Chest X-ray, AP view. Patient: 59 years old, sex M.
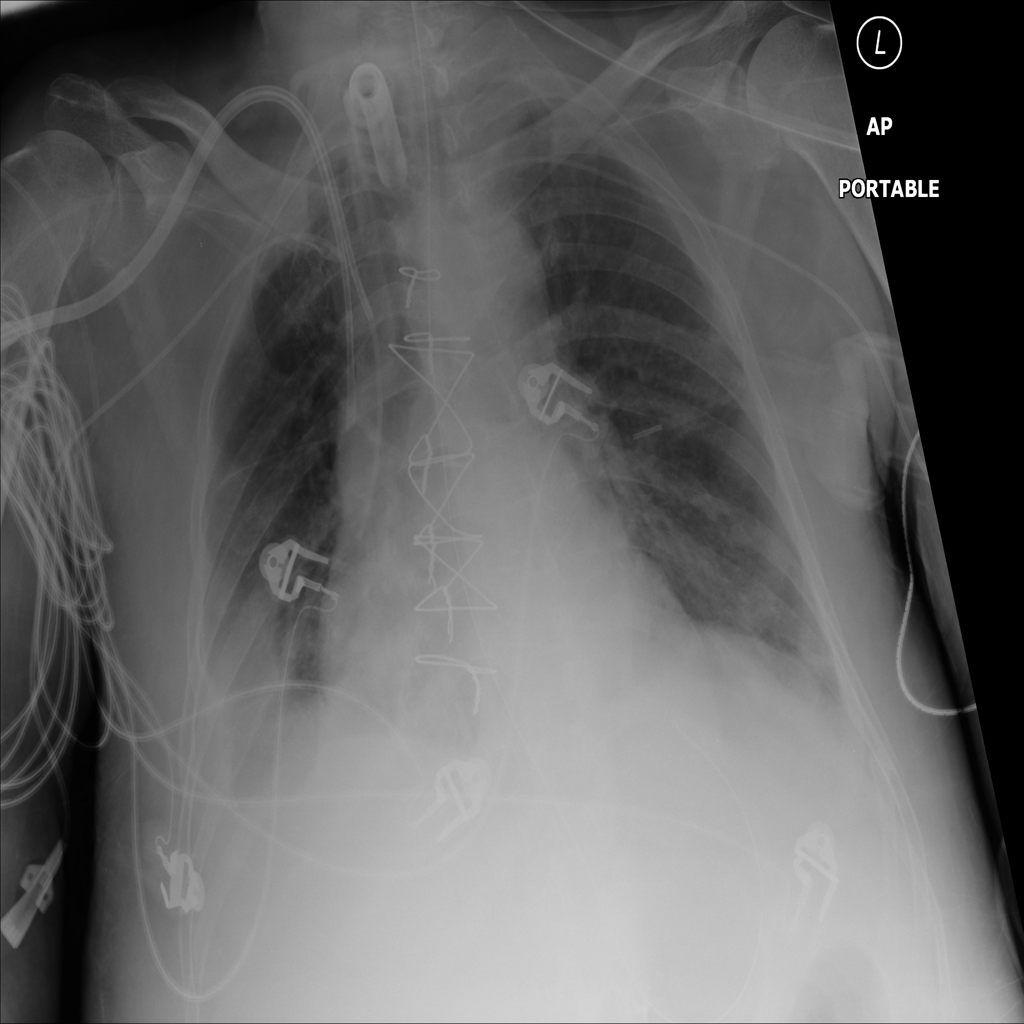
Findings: Consolidation